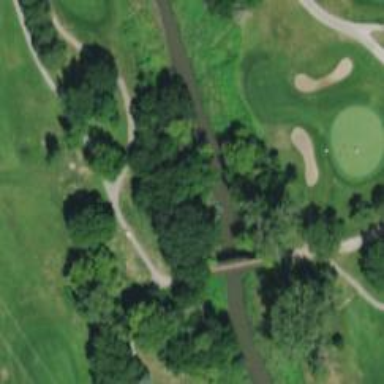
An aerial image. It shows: Well-maintained grade1 path designed for golf carts.